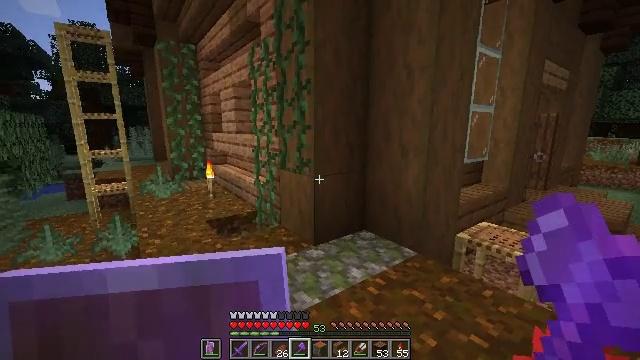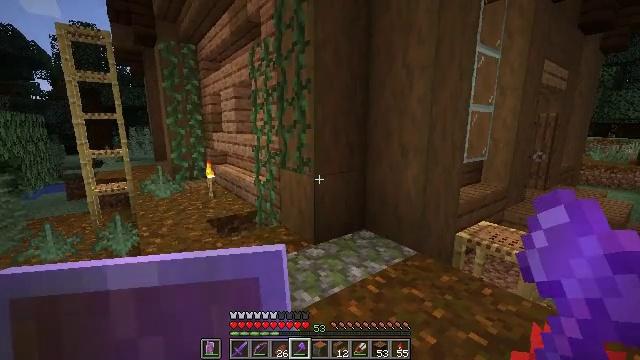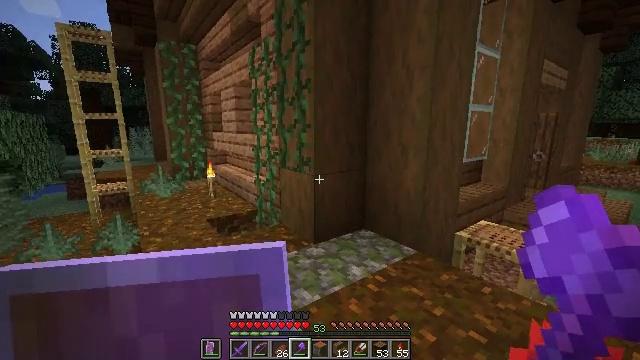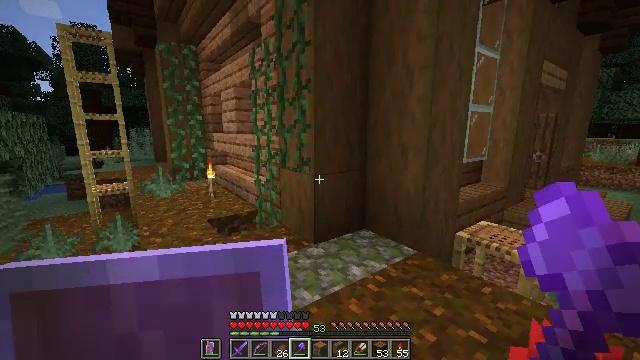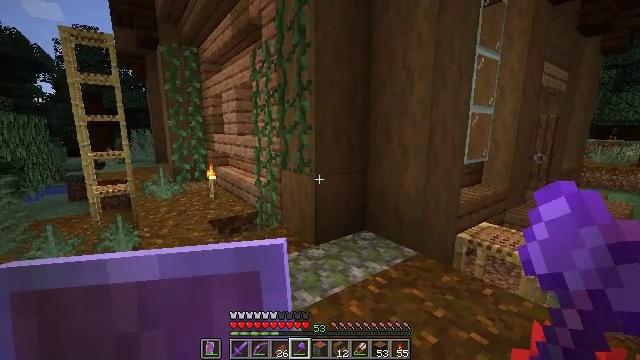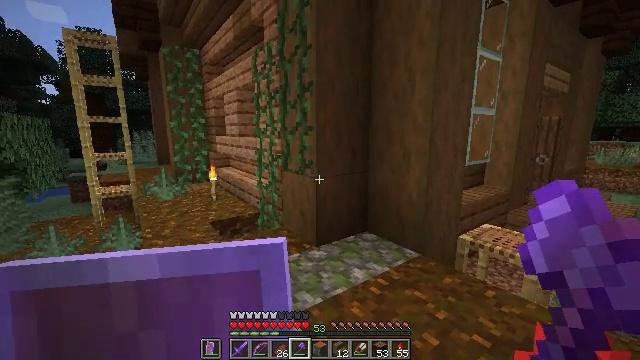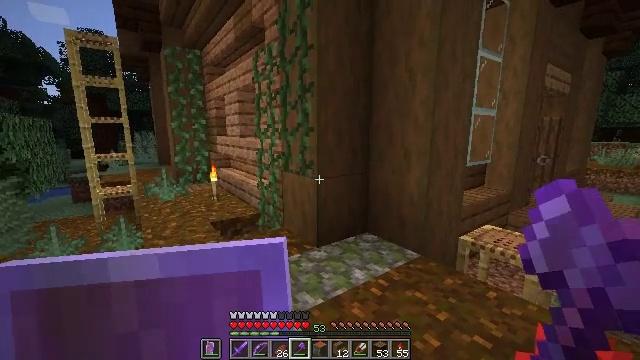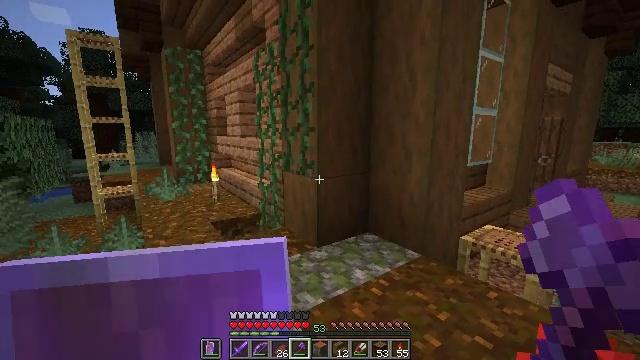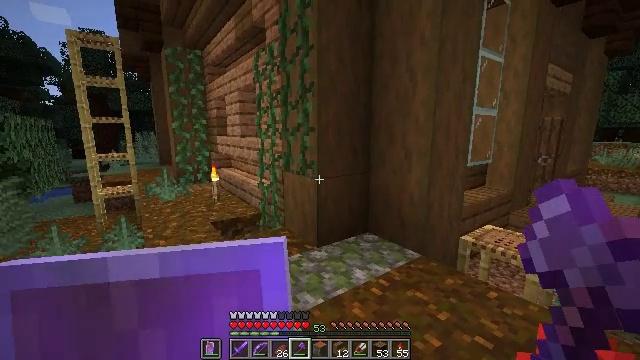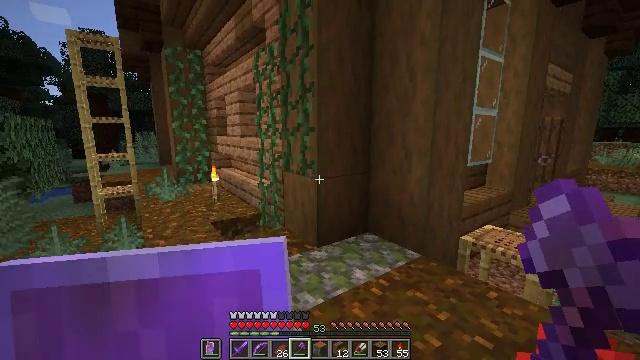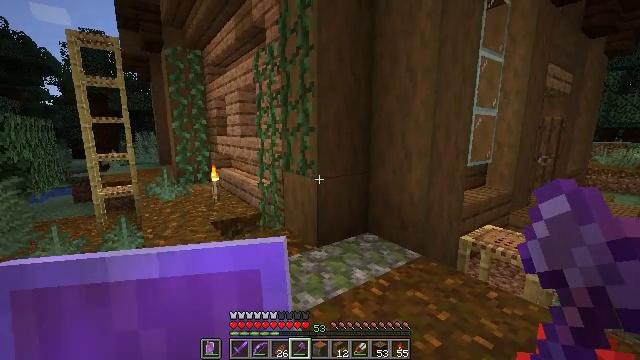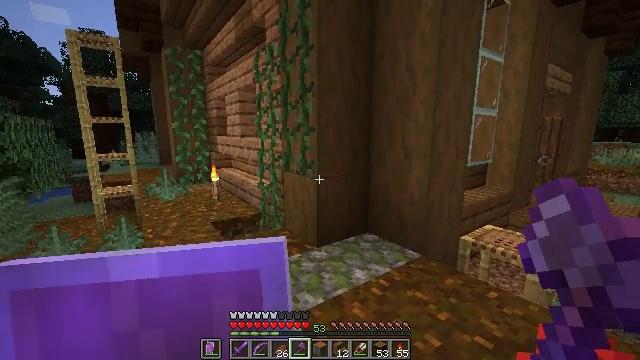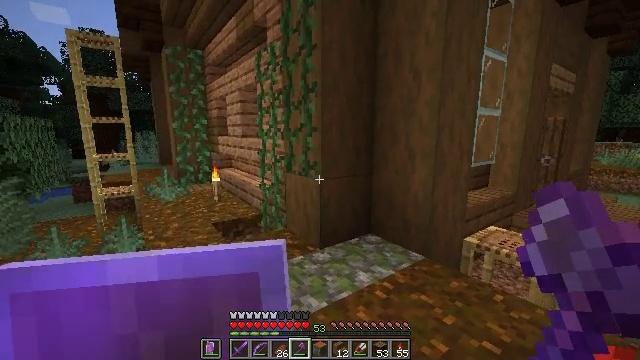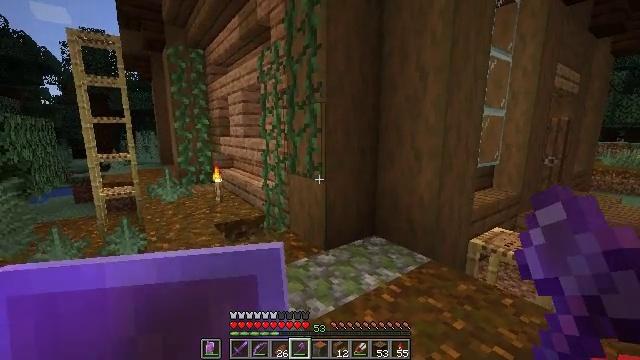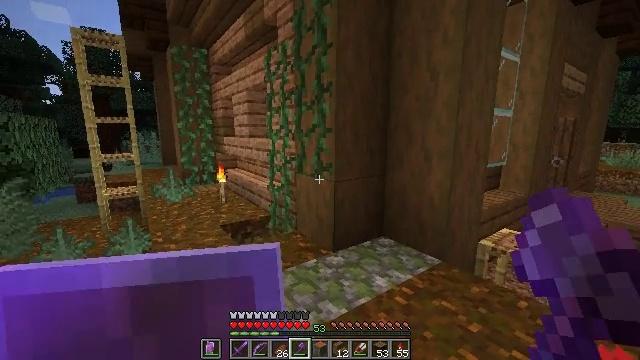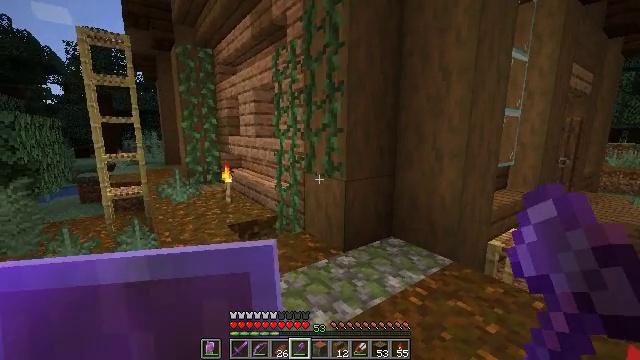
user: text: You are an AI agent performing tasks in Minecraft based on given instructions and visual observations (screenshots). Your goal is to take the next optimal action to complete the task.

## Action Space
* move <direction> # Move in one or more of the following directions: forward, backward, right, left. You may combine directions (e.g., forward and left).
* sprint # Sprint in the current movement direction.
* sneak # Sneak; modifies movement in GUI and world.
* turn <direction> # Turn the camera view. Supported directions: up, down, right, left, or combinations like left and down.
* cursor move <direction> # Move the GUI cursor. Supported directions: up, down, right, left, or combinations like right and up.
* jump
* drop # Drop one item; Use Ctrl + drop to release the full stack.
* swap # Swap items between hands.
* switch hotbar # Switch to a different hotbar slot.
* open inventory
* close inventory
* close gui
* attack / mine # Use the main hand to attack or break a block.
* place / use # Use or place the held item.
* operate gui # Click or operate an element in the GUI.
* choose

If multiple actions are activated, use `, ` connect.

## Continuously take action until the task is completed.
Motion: motion action
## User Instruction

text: Collect stripped acacia log by attacking it.
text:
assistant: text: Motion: no_op
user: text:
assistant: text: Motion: no_op
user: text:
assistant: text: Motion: no_op
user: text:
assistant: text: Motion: no_op
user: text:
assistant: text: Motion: no_op
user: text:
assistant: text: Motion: no_op
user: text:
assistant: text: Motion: no_op
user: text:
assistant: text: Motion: no_op
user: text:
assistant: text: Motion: no_op
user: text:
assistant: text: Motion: no_op
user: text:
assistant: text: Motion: no_op
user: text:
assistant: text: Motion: move forward and move left
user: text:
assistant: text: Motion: move left
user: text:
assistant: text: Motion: move left
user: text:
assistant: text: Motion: move left
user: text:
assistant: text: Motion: move left, turn up
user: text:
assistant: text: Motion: turn up
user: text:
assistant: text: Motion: turn up
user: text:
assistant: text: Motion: turn up
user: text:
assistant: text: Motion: turn up
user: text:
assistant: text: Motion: turn up
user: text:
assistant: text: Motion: no_op
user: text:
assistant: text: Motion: no_op
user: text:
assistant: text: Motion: no_op
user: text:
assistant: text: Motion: no_op
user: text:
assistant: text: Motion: no_op
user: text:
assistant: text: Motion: no_op
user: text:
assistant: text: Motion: no_op
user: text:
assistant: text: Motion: no_op
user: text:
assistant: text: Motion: no_op